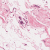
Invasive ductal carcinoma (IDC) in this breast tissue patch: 0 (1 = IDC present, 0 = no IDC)